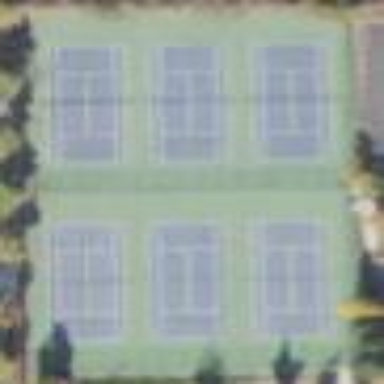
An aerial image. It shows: Tennis court in leisure pitch.